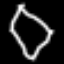
Label: diamond